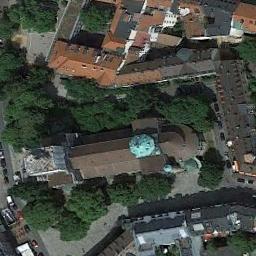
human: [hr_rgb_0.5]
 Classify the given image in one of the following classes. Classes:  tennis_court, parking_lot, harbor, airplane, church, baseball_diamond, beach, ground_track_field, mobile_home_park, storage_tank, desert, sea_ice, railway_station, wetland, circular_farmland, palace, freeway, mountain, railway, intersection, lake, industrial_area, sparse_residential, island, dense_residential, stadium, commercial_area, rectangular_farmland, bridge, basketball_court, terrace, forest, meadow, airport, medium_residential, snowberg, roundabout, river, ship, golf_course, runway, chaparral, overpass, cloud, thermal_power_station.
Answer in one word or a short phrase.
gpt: church